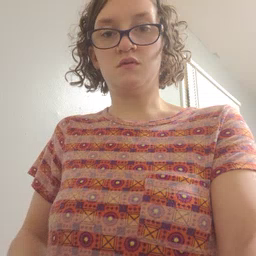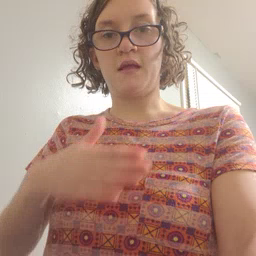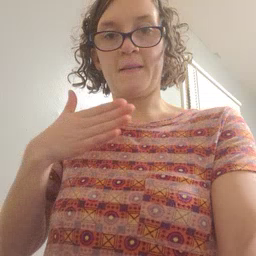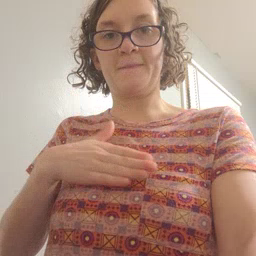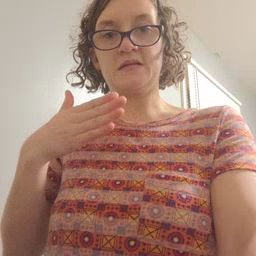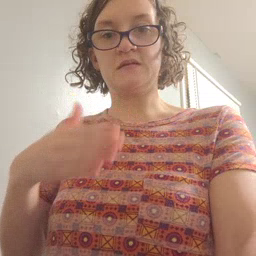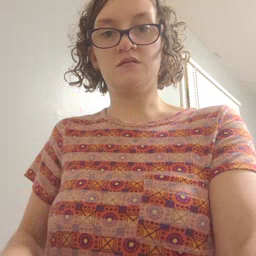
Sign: happy